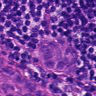
Metastatic tissue present: yes